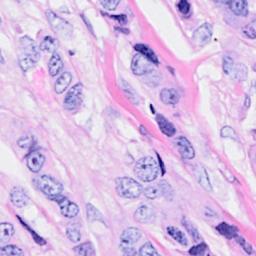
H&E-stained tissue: Breast